Question: I have a '<select>' element on my form with the multiple attribute set to "true". After the element gets populated, how can I select the last item in the list using jquery? I want the item to be selected the same way you select it with a mouseclick:

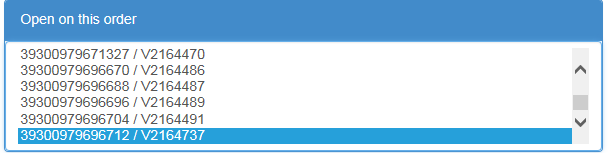
Answer: You can try
'''
var myVal = $('.someclass option:last').val();
$('.someclass').val(myVal);
'''
where someclass is the select class or it's wrapper element class.
<URL>